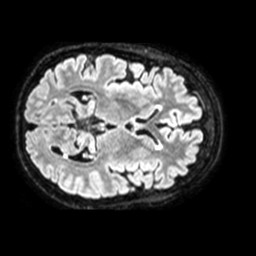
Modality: FLAIR
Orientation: axial
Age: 49
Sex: female
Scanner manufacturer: philips
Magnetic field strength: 1.5 T
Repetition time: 4.8 s
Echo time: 0.3261 s